Question: What is the value of the measurement in the image?
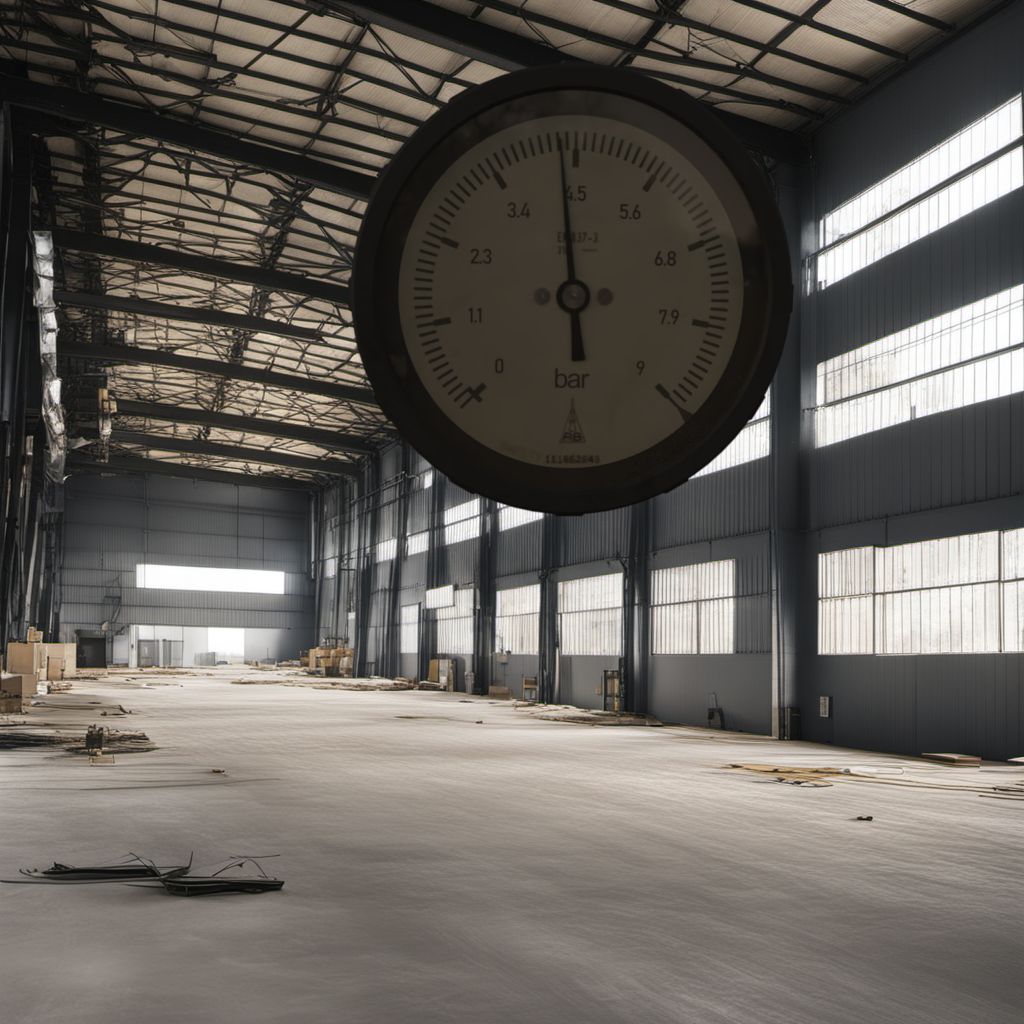
Answer: The result is 4.3
Question: What is the value range of this measurement?
Answer: The range is from 0 to 9
Question: What is the minimum and maximum value range of the measurement in the image?
Answer: The minimum value is 0 and the maximum value is 9